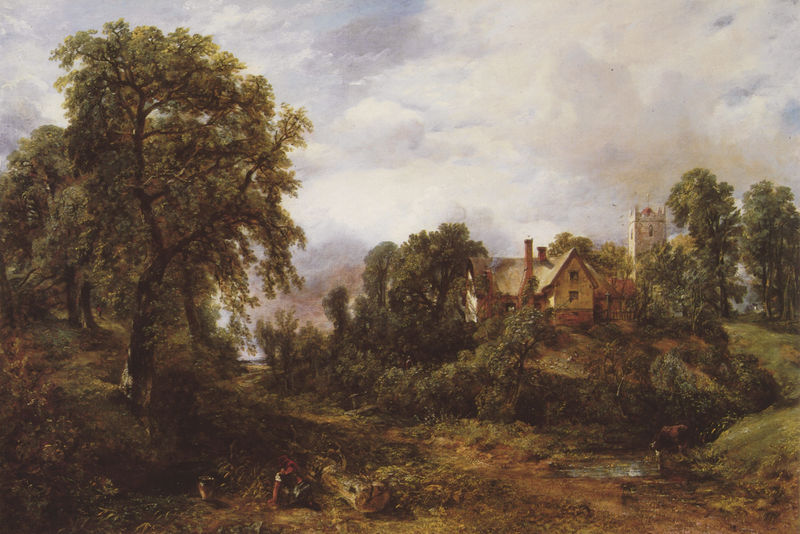
Titel: The Glebe Farm
Künstler: John Constable
Standort: London
Institution: Tate Gallery
Schlagwörter: baum, blau, dunkel, gemälde, himmel, laub, mann, schatten, wasser, weiß, wolken, baumstämme, bäume, fluss, frauen, gelb, grün, kirchturm, landschaft, menschen, mädchen, ocker, see, teich, äste, braun, fenster, frau, grau, hell, hintergrund, licht, dach, gebäude, gras, haus, rot, tiere, weg, wiese, wolke, zaun, mensch, niederlande, öl, ast, bach, baumstamm, erde, feld, hügel, natur, stamm, strauch, büsche, gebüsch, hütte, kirche, qualm, figur, england, rosa, tal, wald, anhöhe, bauern, brunnen, genre, kamin, kamine, pferd, schornstein, turm, weiher, garten, krug, bewölkt, sommer, feldweg, sammeln, trocken, giebel, schornsteine, kuh, rind, schlucht, bauernhof, hof, constable, treppe, baumkrone, zinnen, klippe, waldrand, fensterladen, burg, balustrade, flussbett, idyll, lichtung, tümpel, laubbäume, bauernhaus, kapelle, gehöft, landwirtschaft, tränke, schindel, geschoss, matsch, dachgiebel, wies, john constable, kübelpflanze, wollen, burh, baumfäller, wolkn, fbach, haus#, mensch#, ausgetrockent